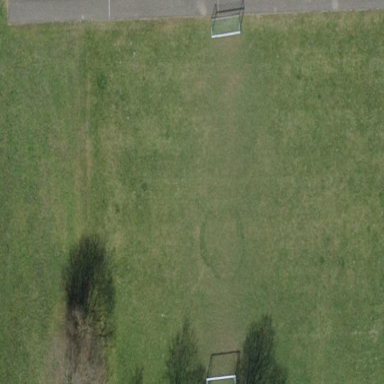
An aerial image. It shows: Soccer pitch with grass surface for leisure and sports.